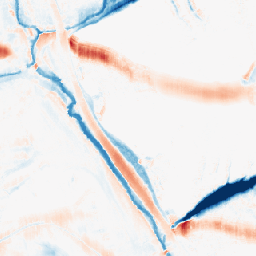
Category: morphological
Decomposition family: morphological_ellipse
Decomposition parameters: operation: average
width: 30
height: 10
Upsampling method: nearest
Upsampling parameters: scale: 8
Upsampling scale: 8